Question: I need to generate a bar graph (shown below) based on the value of "state" field in the XML file. The bars on the Y axis are the "key" field in the XML file. (Plan-A, Plan-B, etc.).
The color of these bars are dependent on the "state" field in the corresponding tags. (Success - Green, Failed - Red, InProgress - Blue)
I tried googling how to generate the bar graph by reading an XML file. But i couldn't figure it out.
Please help me out in figuring out parsing the "state" field from the xml file & the correct jfreechart for this use case.
xml file content:
'''
<results>
<result id="1" number="10" lifeCycleState="Finished" state="Failed" key="PLAN-A">
</result>
<result id="2" number="20" lifeCycleState="Finished" state="Success" key="PLAN-B">
</result>
<result id="3" number="30" lifeCycleState="Finished" state="Success" key="PLAN-C">
</result>
<result id="4" number="40" lifeCycleState="InProgress" state="InProgress" key="PLAN-D">
</result>
</results>
'''
Chart is :

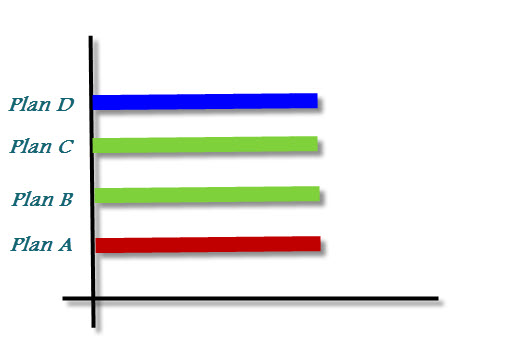
Answer: Here's an example of what you are looking for:
'''
import java.awt.Color;
import java.awt.Dimension;
import java.awt.GradientPaint;
import java.io.File;
import java.io.IOException;
import javax.xml.parsers.DocumentBuilder;
import javax.xml.parsers.DocumentBuilderFactory;
import javax.xml.parsers.ParserConfigurationException;
import org.jfree.chart.ChartFactory;
import org.jfree.chart.ChartPanel;
import org.jfree.chart.JFreeChart;
import org.jfree.chart.axis.NumberAxis;
import org.jfree.chart.plot.CategoryPlot;
import org.jfree.chart.plot.PlotOrientation;
import org.jfree.chart.renderer.category.BarRenderer;
import org.jfree.data.category.CategoryDataset;
import org.jfree.data.category.DefaultCategoryDataset;
import org.jfree.ui.ApplicationFrame;
import org.jfree.ui.RefineryUtilities;
import org.w3c.dom.Document;
import org.w3c.dom.NodeList;
import org.xml.sax.SAXException;
public class BarChartDemo extends ApplicationFrame {
public BarChartDemo(final String title) throws Exception {
super(title);
final CategoryDataset dataset = createDataset();
final JFreeChart chart = createChart(dataset);
final ChartPanel chartPanel = new ChartPanel(chart);
chartPanel.setPreferredSize(new Dimension(500, 270));
setContentPane(chartPanel);
}
/**
* Returns a sample dataset.
*
* @return The dataset.
* @throws ParserConfigurationException
* @throws IOException
* @throws SAXException
*/
private CategoryDataset createDataset() throws Exception {
final DefaultCategoryDataset dataset = new DefaultCategoryDataset();
DocumentBuilderFactory dbf = DocumentBuilderFactory.newInstance();
DocumentBuilder db = dbf.newDocumentBuilder();
Document document = db.parse(new File("src/input.xml"));
NodeList nodeList = document.getElementsByTagName("result");
for(int x=nodeList.getLength()-1;x>=0;x--){
dataset.addValue(10.0, nodeList.item(x).getAttributes().getNamedItem("state").getNodeValue(),nodeList.item(x).getAttributes().getNamedItem("key").getNodeValue());
}
return dataset;
}
/**
* Creates a sample chart.
*
* @param dataset the dataset.
*
* @return The chart.
*/
private JFreeChart createChart(final CategoryDataset dataset) {
// create the chart...
final JFreeChart chart = ChartFactory.createBarChart(
"Bar Chart Demo", // chart title
"key", // domain axis label
"number", // range axis label
dataset, // data
PlotOrientation.HORIZONTAL, // orientation
true, // include legend
true, // tooltips?
false // URLs?
);
// NOW DO SOME OPTIONAL CUSTOMISATION OF THE CHART...
// set the background color for the chart...
chart.setBackgroundPaint(Color.white);
// get a reference to the plot for further customisation...
final CategoryPlot plot = chart.getCategoryPlot();
plot.setBackgroundPaint(Color.lightGray);
plot.setDomainGridlinePaint(Color.white);
plot.setRangeGridlinePaint(Color.white);
// set the range axis to display integers only...
final NumberAxis rangeAxis = (NumberAxis) plot.getRangeAxis();
rangeAxis.setStandardTickUnits(NumberAxis.createIntegerTickUnits());
// disable bar outlines...
final BarRenderer renderer = (BarRenderer) plot.getRenderer();
renderer.setDrawBarOutline(false);
// set up gradient paints for series...
final GradientPaint gp0 = new GradientPaint(
0.0f, 0.0f, Color.blue,
0.0f, 0.0f, Color.lightGray
);
final GradientPaint gp1 = new GradientPaint(
0.0f, 0.0f, Color.green,
0.0f, 0.0f, Color.lightGray
);
final GradientPaint gp2 = new GradientPaint(
0.0f, 0.0f, Color.red,
0.0f, 0.0f, Color.lightGray
);
renderer.setSeriesPaint(0, gp0);
renderer.setSeriesPaint(1, gp1);
renderer.setSeriesPaint(2, gp2);
final CategoryAxis domainAxis = plot.getDomainAxis();
domainAxis.setCategoryLabelPositions(
CategoryLabelPositions.createUpRotationLabelPositions(Math.PI / 6.0)
);
return chart;
}
public static void main(final String[] args) throws Exception {
final BarChartDemo demo = new BarChartDemo("Barchart");
demo.pack();
RefineryUtilities.centerFrameOnScreen(demo);
demo.setVisible(true);
}
}
'''
to fix colors based on the status value, do following:
'''
/* renderer.setSeriesPaint(0, gp0);
renderer.setSeriesPaint(1, gp1);
renderer.setSeriesPaint(2, gp2);*/
'''
comment the above piece of code in your program , and add below code instead:
'''
int pos=0;
List<Comparable> statusList = dataset.getRowKeys();
for(Comparable status : statusList){
if(status.equals("InProgress")){
renderer.setSeriesPaint(pos,gp0);
}
else if (status.equals("Success")){
renderer.setSeriesPaint(pos,gp1);
}
else if (status.equals("Failed")){
renderer.setSeriesPaint(pos,gp2);
}
pos++;
}
'''
to save as image, in 'createChart' method , just before doing 'return chart', add your code:
'''
int width=640;
int height=480;
File BarChart=new File("src/chart.png");
ChartUtilities.saveChartAsPNG(BarChart, chart, width, height);
return chart;
'''
When you run the program it will give you following: